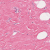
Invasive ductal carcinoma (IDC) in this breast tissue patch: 0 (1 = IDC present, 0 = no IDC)